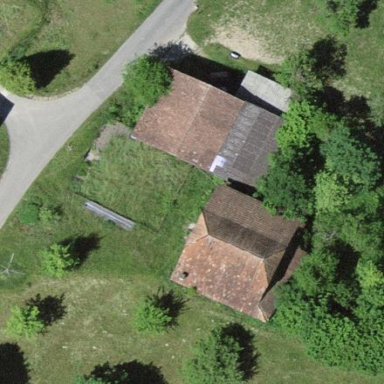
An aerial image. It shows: Rural barn.